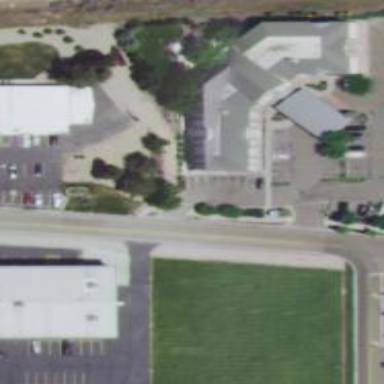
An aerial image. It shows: Building that is motel.